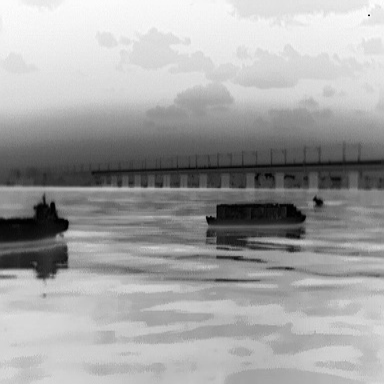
There is a liner in the infrared image.